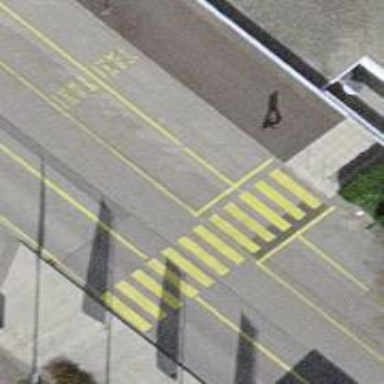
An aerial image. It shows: Marked zebra crossing on the road.